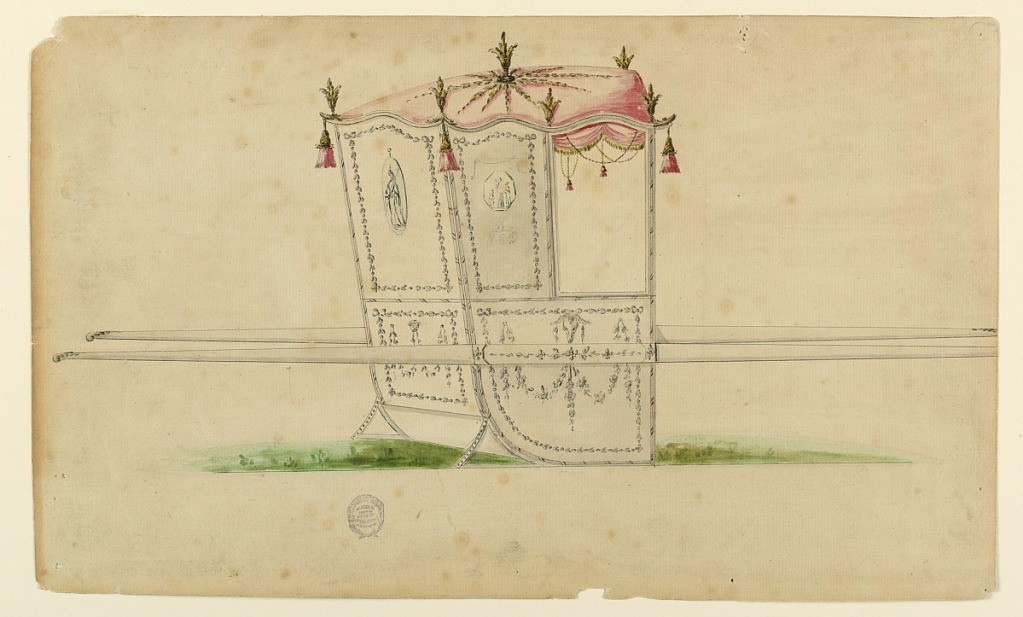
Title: Design for a sedan chair
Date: ca. 1775
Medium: Pen and ink, brush and various water colors on paper with additional black chalk
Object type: Drawing
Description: Shown from the rear right corner with two bars.  The upper rim is waved.  Leaf branches are at the corners and on top of the roof.  Tassels hang at corners.  The panels beside the window and the corresponding one at the back are decorated with garlands as frames and inside with an oval medallion with a standing woman, at the back an octagonal representation of a sacrifice, laterally.  Above and below are roughly sketched ornaments.  The lower panels have similar frames.  Festoons are inside.  They hang from knobs and respectively from a child's and a ram's head.  The bar is decorated in the width of the chair.